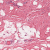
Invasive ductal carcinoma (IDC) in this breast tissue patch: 0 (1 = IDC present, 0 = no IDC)